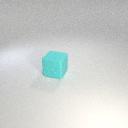
large cyan rubber cube